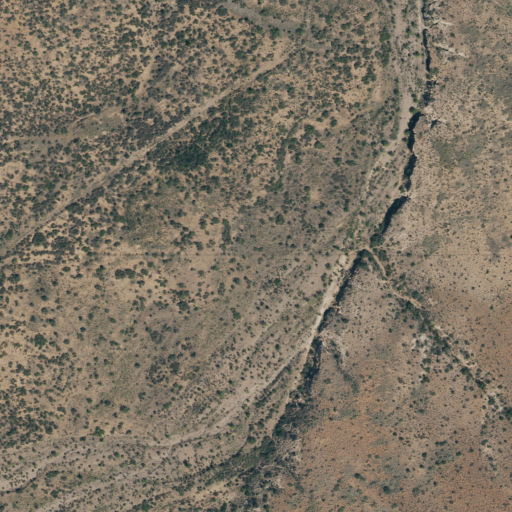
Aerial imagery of valley in Texas named Herds Pass containing shrub and deciduous forest